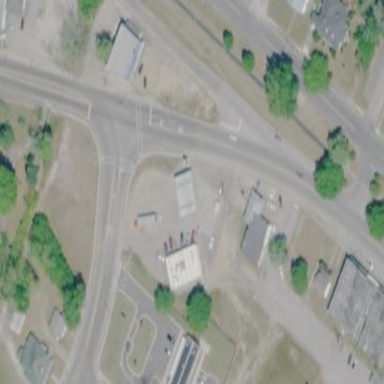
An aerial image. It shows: Fuel station.